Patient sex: F
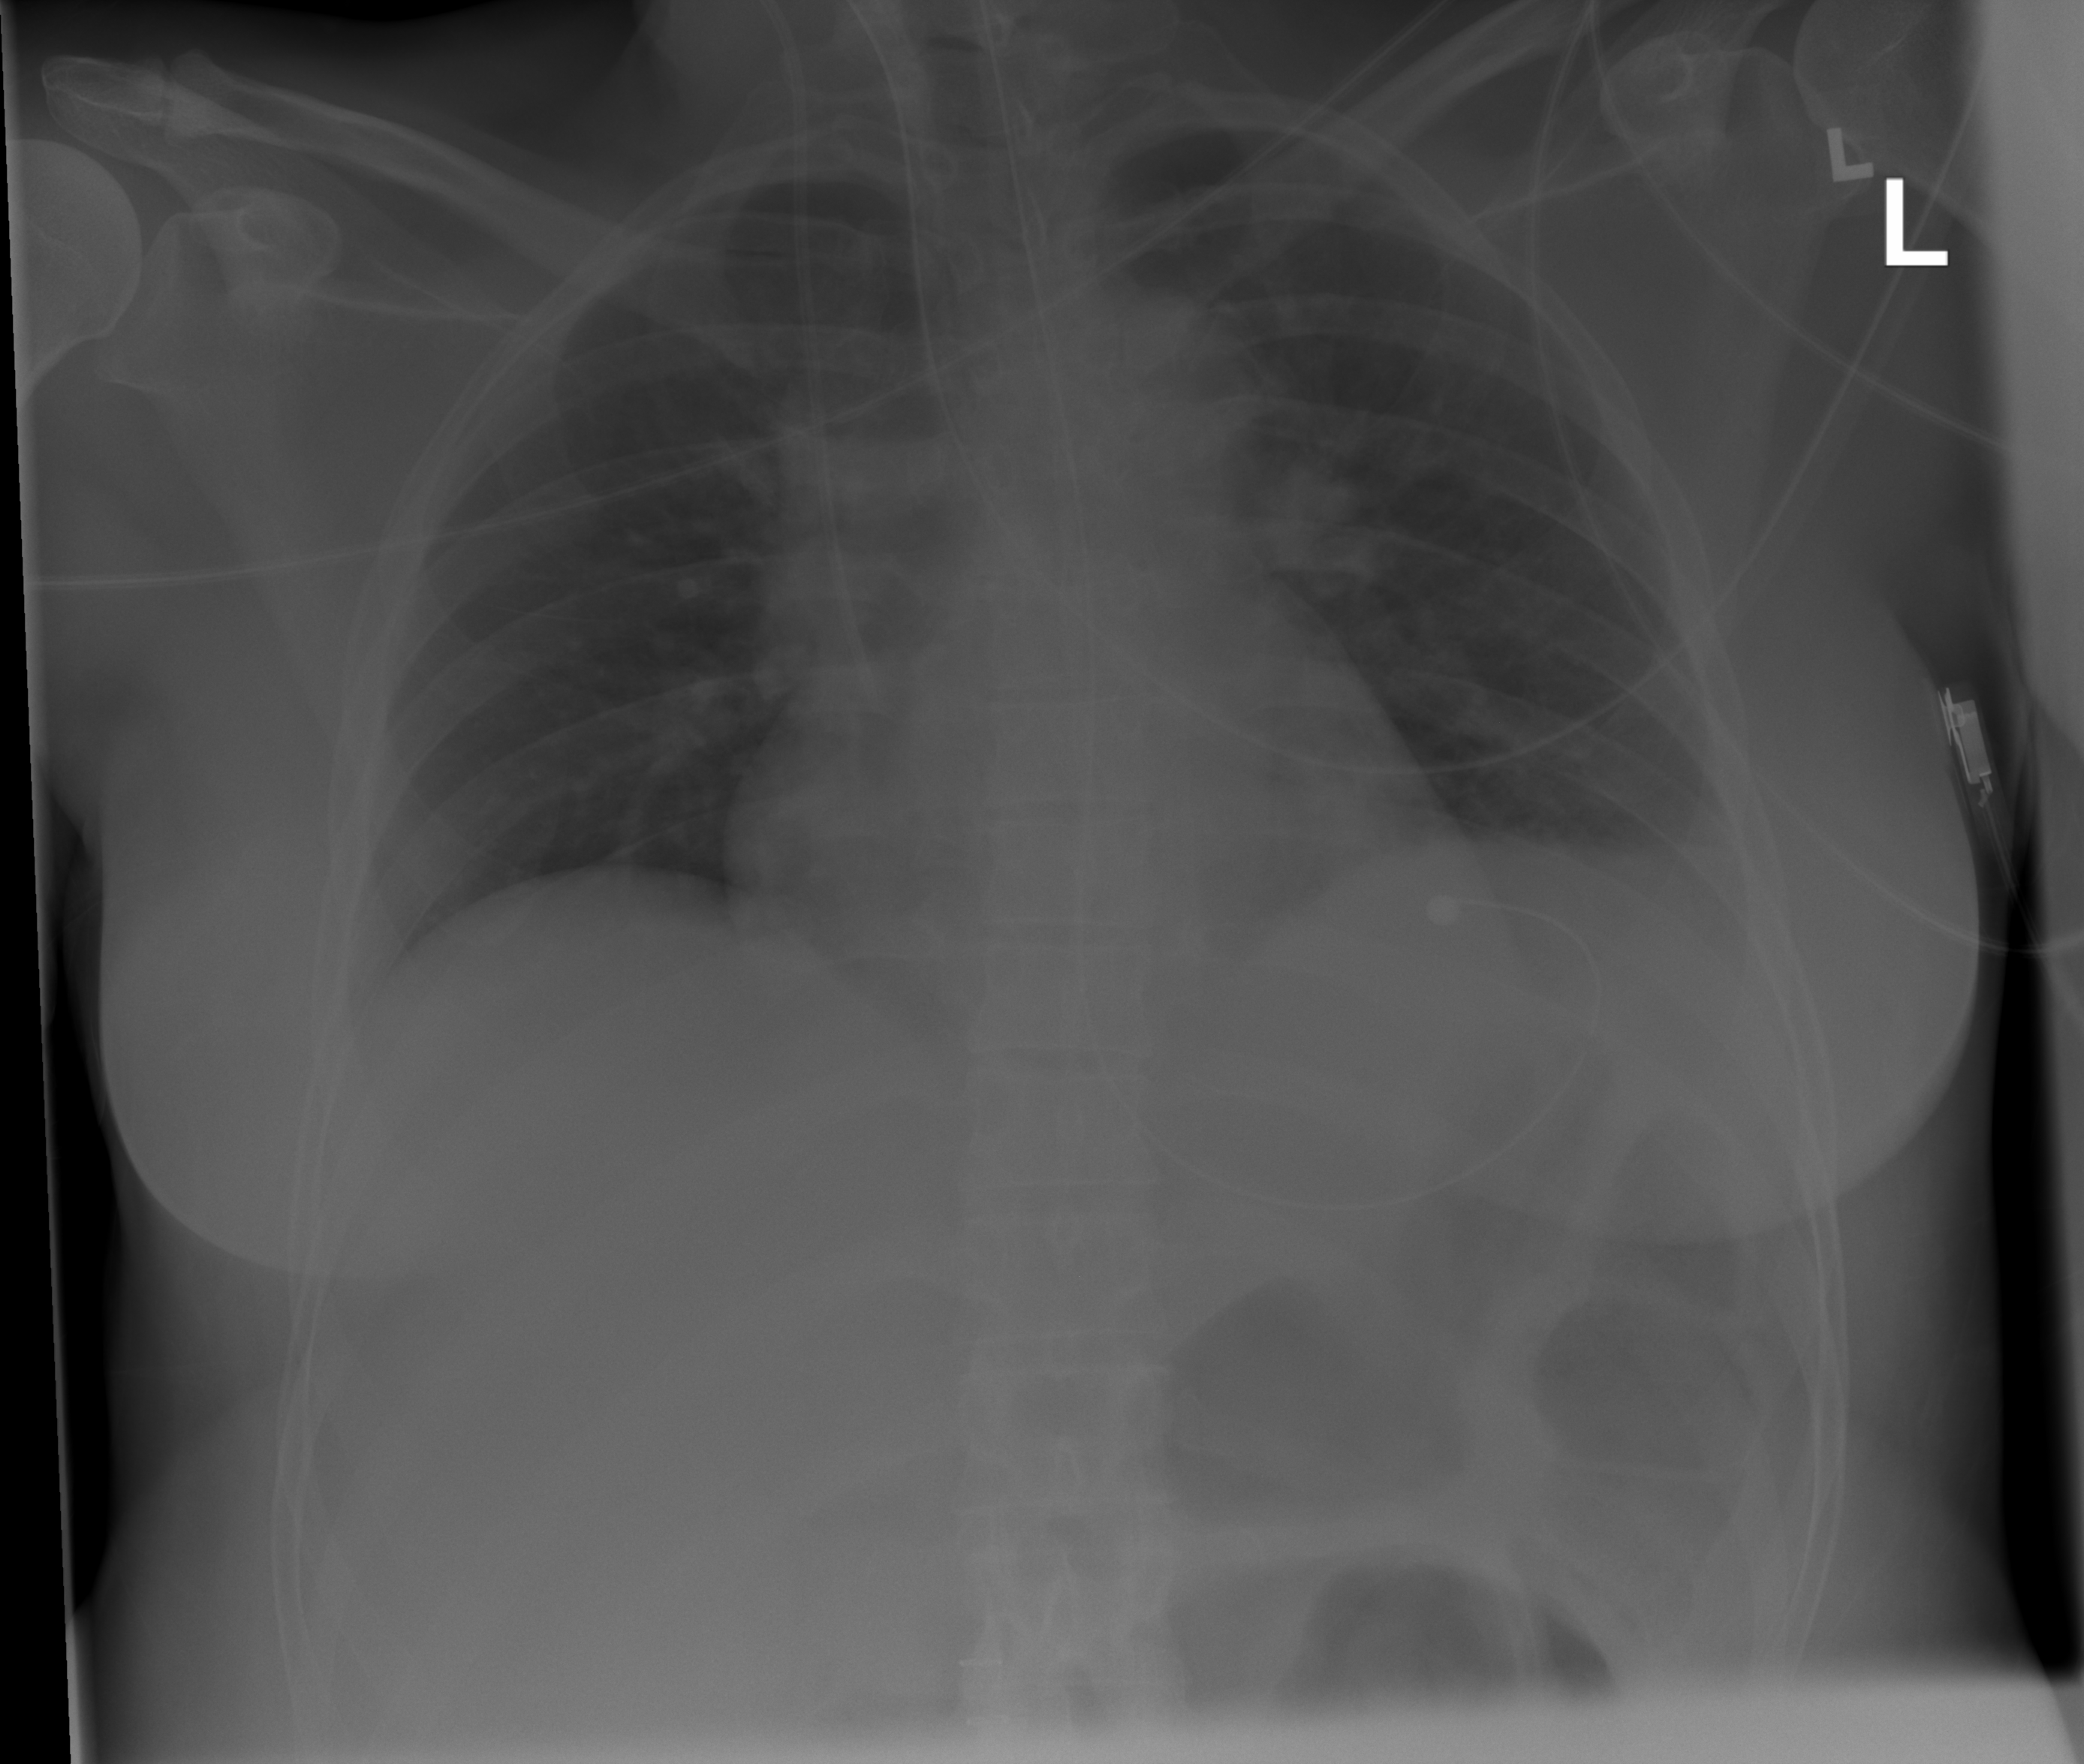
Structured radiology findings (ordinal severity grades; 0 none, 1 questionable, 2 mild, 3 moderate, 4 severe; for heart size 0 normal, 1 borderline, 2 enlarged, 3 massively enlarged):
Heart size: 0
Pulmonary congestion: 0
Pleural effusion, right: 0
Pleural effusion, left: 1
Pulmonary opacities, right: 0
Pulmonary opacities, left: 0
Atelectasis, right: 0
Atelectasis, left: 0